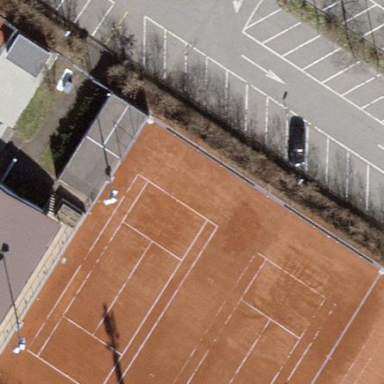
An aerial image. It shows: Tennis court in leisure pitch.